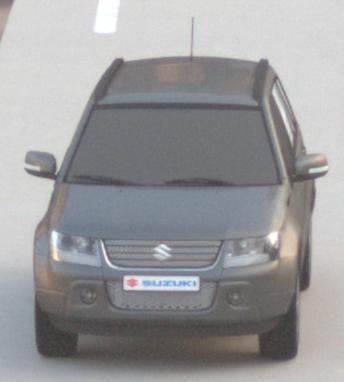
Make: Suzuki
Model: Grand Vitara
Detailed model: Gen. 1 JT
Model produced from: 2009
Model produced until: 2012
Doors: 5
Color: gray
Road condition: dry road
Daytime: sunrise or sunset
Contrast: low contrast